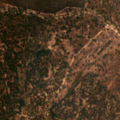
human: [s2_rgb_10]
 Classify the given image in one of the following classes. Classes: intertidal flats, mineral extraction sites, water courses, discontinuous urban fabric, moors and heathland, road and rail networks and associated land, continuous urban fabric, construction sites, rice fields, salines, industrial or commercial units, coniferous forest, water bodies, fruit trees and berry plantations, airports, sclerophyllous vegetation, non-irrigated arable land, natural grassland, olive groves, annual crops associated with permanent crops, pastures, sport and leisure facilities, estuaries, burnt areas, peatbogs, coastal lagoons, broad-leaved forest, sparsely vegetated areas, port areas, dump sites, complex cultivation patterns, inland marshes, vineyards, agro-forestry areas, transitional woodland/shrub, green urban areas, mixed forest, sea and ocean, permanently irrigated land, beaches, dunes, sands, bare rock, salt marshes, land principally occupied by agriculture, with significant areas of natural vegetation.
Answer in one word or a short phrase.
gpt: agro-forestry areas, broad-leaved forest, mixed forest